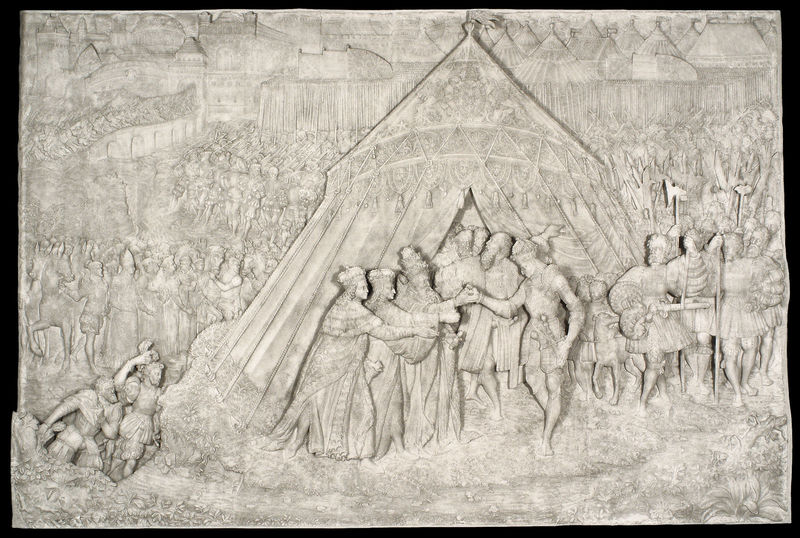
Titel: Kenotaph von Maximilian I.: Die acht wetseitigen Marmorreliefs (?)
Institution: Innsbruck, Hofkirche
Schlagwörter: mann, frauen, menschen, stadt, frau, grau, männer, versammlung, bart, hände, feld, häuser, kirche, adel, krone, pferd, turm, relief, fahne, dorf, mauer, krieg, schlacht, könig, papst, soldaten, foto, eingang, burg, waffen, herrscher, treffen, reichen, frieden, verhandlung, armee, sieg, krieger, priester, stadtmauer, lanzen, mitra, könige, gravure, zelt, zelte, lager, roi, zusammenkunft, belagerung, chevalier, guerrier, königinn, schütteln, croisade, barelief